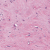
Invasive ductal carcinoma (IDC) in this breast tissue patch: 0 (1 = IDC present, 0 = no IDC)